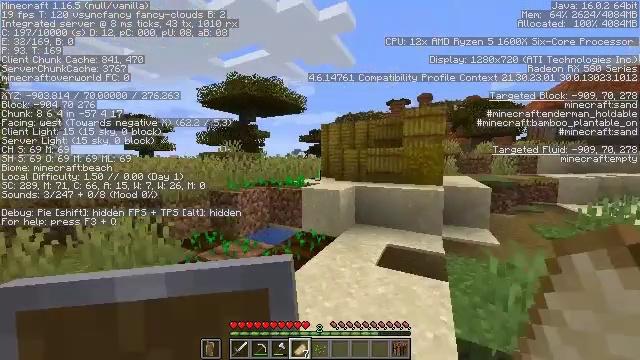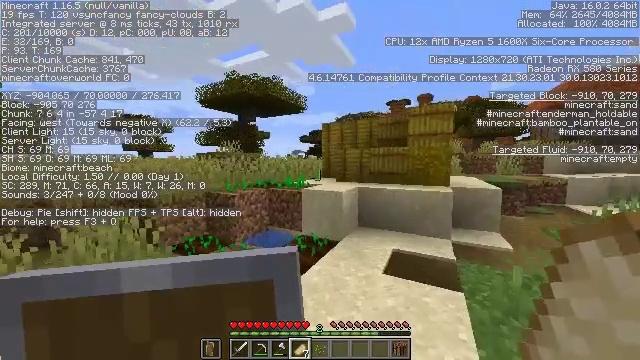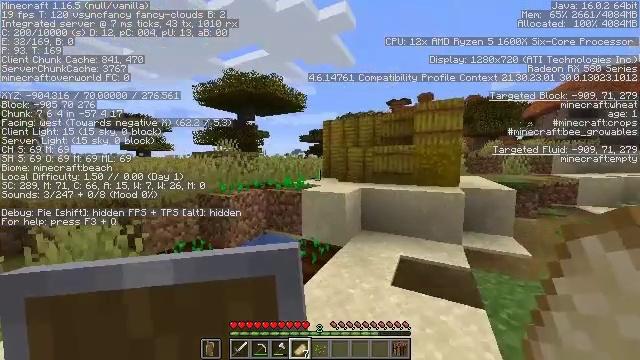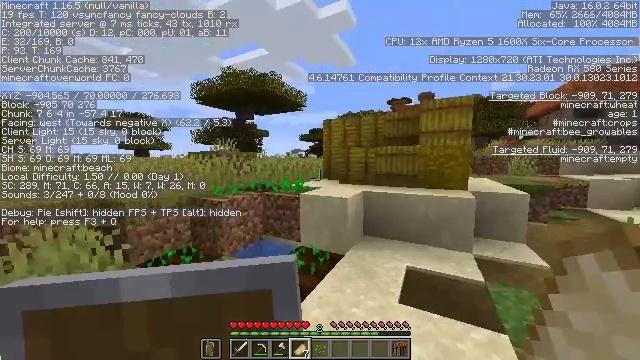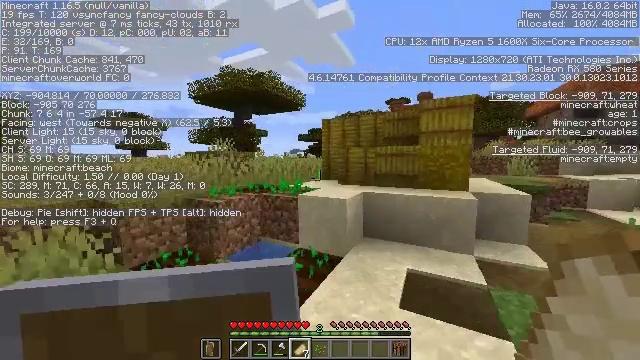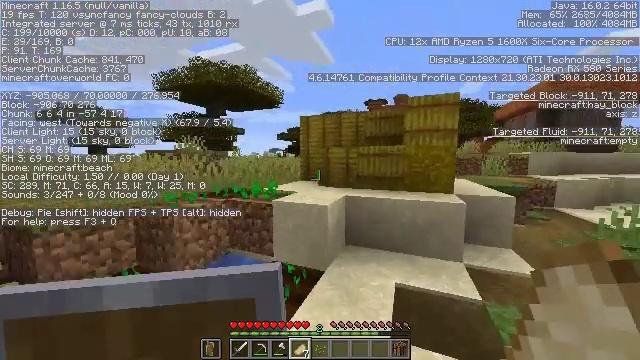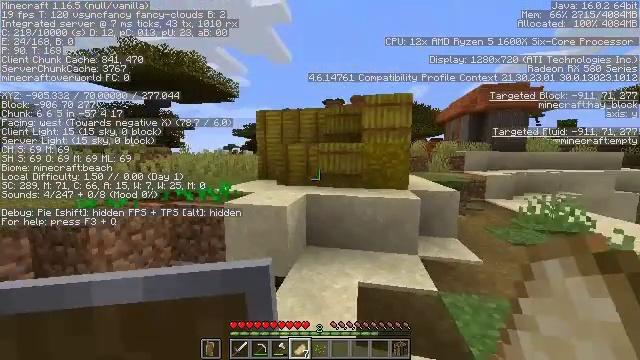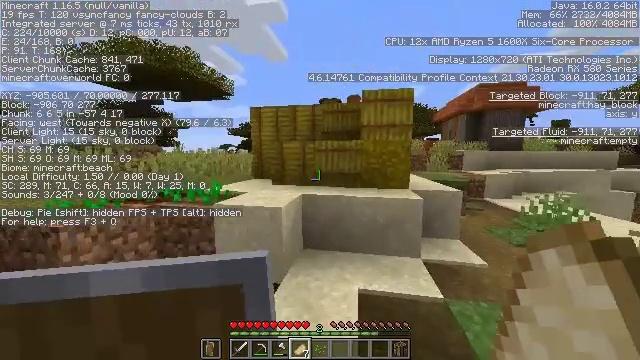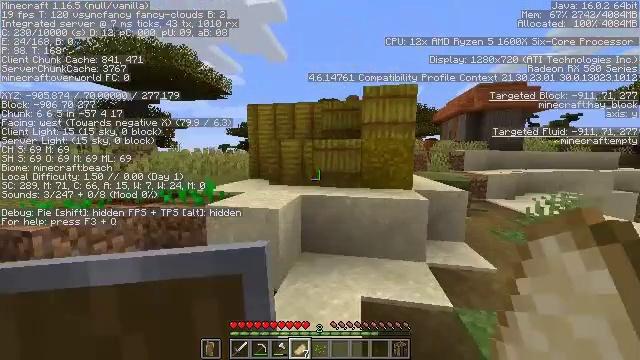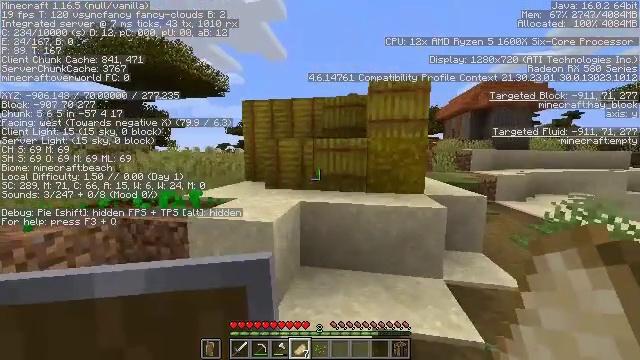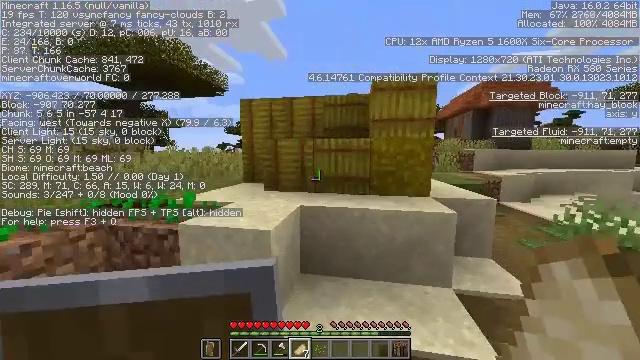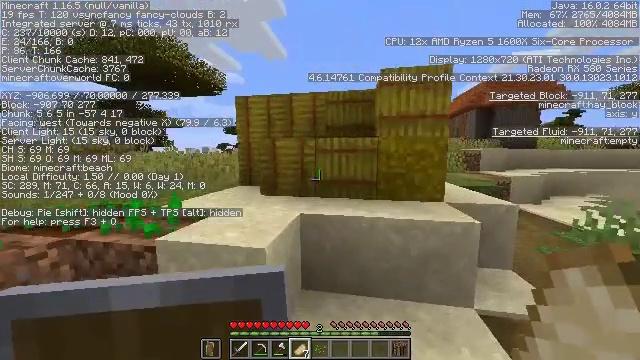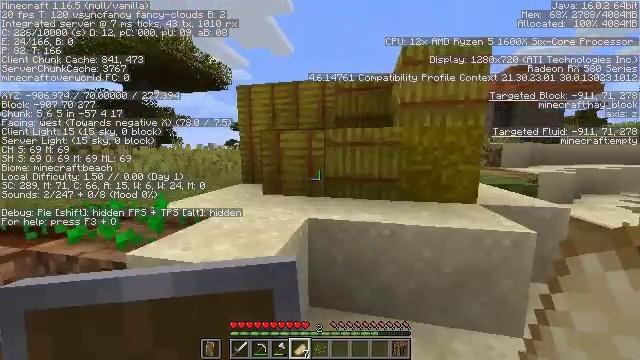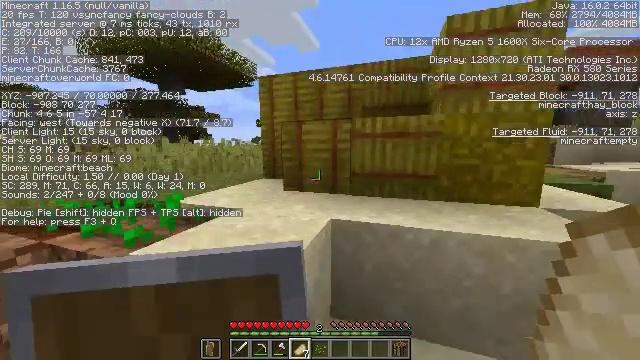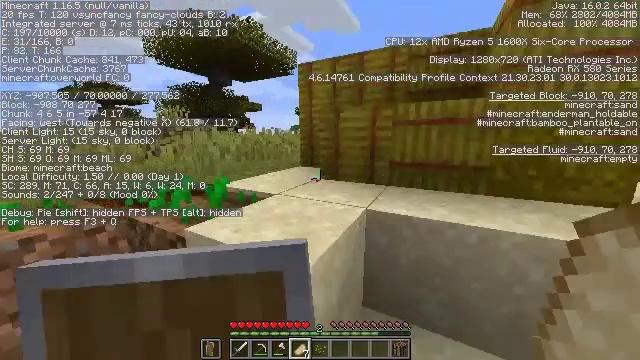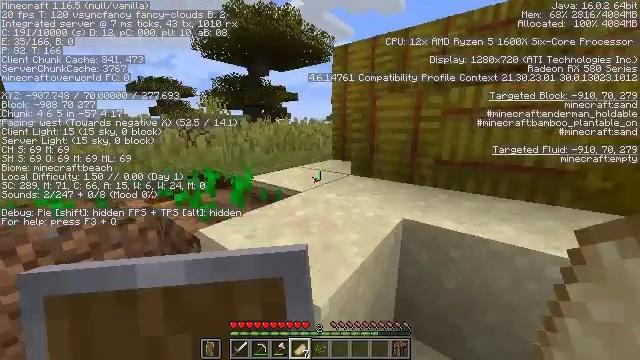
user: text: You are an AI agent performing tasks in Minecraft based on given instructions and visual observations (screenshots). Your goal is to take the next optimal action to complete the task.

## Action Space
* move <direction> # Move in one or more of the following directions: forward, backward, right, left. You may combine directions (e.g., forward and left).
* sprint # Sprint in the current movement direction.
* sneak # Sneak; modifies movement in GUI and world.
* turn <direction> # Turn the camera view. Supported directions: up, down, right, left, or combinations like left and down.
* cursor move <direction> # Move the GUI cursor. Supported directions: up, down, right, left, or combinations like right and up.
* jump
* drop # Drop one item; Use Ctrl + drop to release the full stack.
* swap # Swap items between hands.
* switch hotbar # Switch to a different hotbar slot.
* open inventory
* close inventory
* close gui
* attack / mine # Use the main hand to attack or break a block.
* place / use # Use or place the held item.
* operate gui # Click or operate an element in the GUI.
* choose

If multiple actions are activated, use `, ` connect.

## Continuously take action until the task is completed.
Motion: motion action
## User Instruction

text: Collect books by breaking the bookshelf.
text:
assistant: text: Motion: move forward
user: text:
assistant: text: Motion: move forward
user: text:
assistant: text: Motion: move forward
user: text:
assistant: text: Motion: move forward
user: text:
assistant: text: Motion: move forward, turn right
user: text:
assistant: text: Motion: move forward, turn right
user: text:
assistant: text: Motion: move forward
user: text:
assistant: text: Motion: move forward
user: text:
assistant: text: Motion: move forward
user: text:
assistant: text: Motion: move forward
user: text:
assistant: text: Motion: move forward
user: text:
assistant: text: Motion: move forward, turn left and down
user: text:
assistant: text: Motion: move forward, turn left and down
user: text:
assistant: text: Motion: move forward, turn left and down
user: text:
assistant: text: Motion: move forward, turn left and down
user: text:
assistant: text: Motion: move forward, turn left, jump
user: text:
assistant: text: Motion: move forward, jump
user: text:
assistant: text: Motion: move forward, jump
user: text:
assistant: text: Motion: move forward, jump
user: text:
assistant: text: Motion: move forward, jump
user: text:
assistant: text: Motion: move forward
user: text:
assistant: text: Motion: move forward
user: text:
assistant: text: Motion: move forward
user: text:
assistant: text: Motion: move forward
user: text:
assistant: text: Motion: move forward
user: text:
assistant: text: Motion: move forward and move left
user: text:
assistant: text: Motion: move forward and move left
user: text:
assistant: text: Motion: move forward and move left
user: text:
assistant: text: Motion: move forward and move left, turn right
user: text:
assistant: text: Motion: move forward and move left, turn right